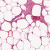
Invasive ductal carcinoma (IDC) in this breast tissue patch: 0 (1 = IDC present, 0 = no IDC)